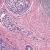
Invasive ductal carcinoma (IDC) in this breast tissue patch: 0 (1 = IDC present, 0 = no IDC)